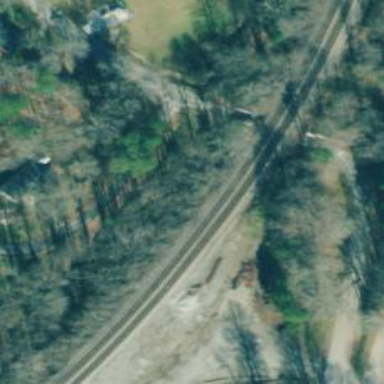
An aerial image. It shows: Railway track.